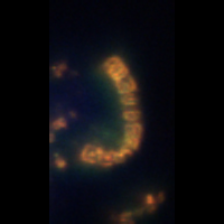
Taxon: Chaetoceros
Group: Diatoms